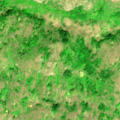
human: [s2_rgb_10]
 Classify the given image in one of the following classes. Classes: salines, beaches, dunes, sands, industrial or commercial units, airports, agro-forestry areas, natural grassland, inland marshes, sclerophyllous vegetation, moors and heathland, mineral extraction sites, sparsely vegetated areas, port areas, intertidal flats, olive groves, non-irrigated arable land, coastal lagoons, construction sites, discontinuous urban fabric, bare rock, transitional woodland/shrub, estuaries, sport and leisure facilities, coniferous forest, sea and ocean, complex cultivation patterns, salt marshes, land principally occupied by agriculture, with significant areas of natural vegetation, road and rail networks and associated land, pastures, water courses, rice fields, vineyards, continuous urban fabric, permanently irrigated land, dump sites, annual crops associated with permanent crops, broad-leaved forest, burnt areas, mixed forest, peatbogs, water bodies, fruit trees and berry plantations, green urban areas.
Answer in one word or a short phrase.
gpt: natural grassland, transitional woodland/shrub